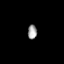
Tissue: prostate
Cell type: T cells
Senescence score: 0.7464
Nuclear area (px): 128
Mean DAPI intensity: 158.727